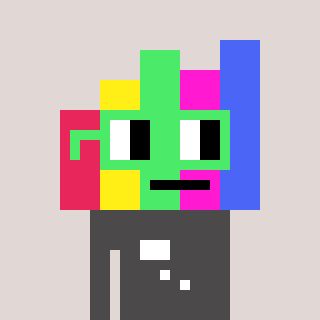
a pixel art character with square light green glasses, a bar chart-shaped head and a grayscale-colored body on a warm background